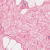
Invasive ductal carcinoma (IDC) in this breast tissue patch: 0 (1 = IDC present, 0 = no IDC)